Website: crate-barrel
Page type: newsletter-management
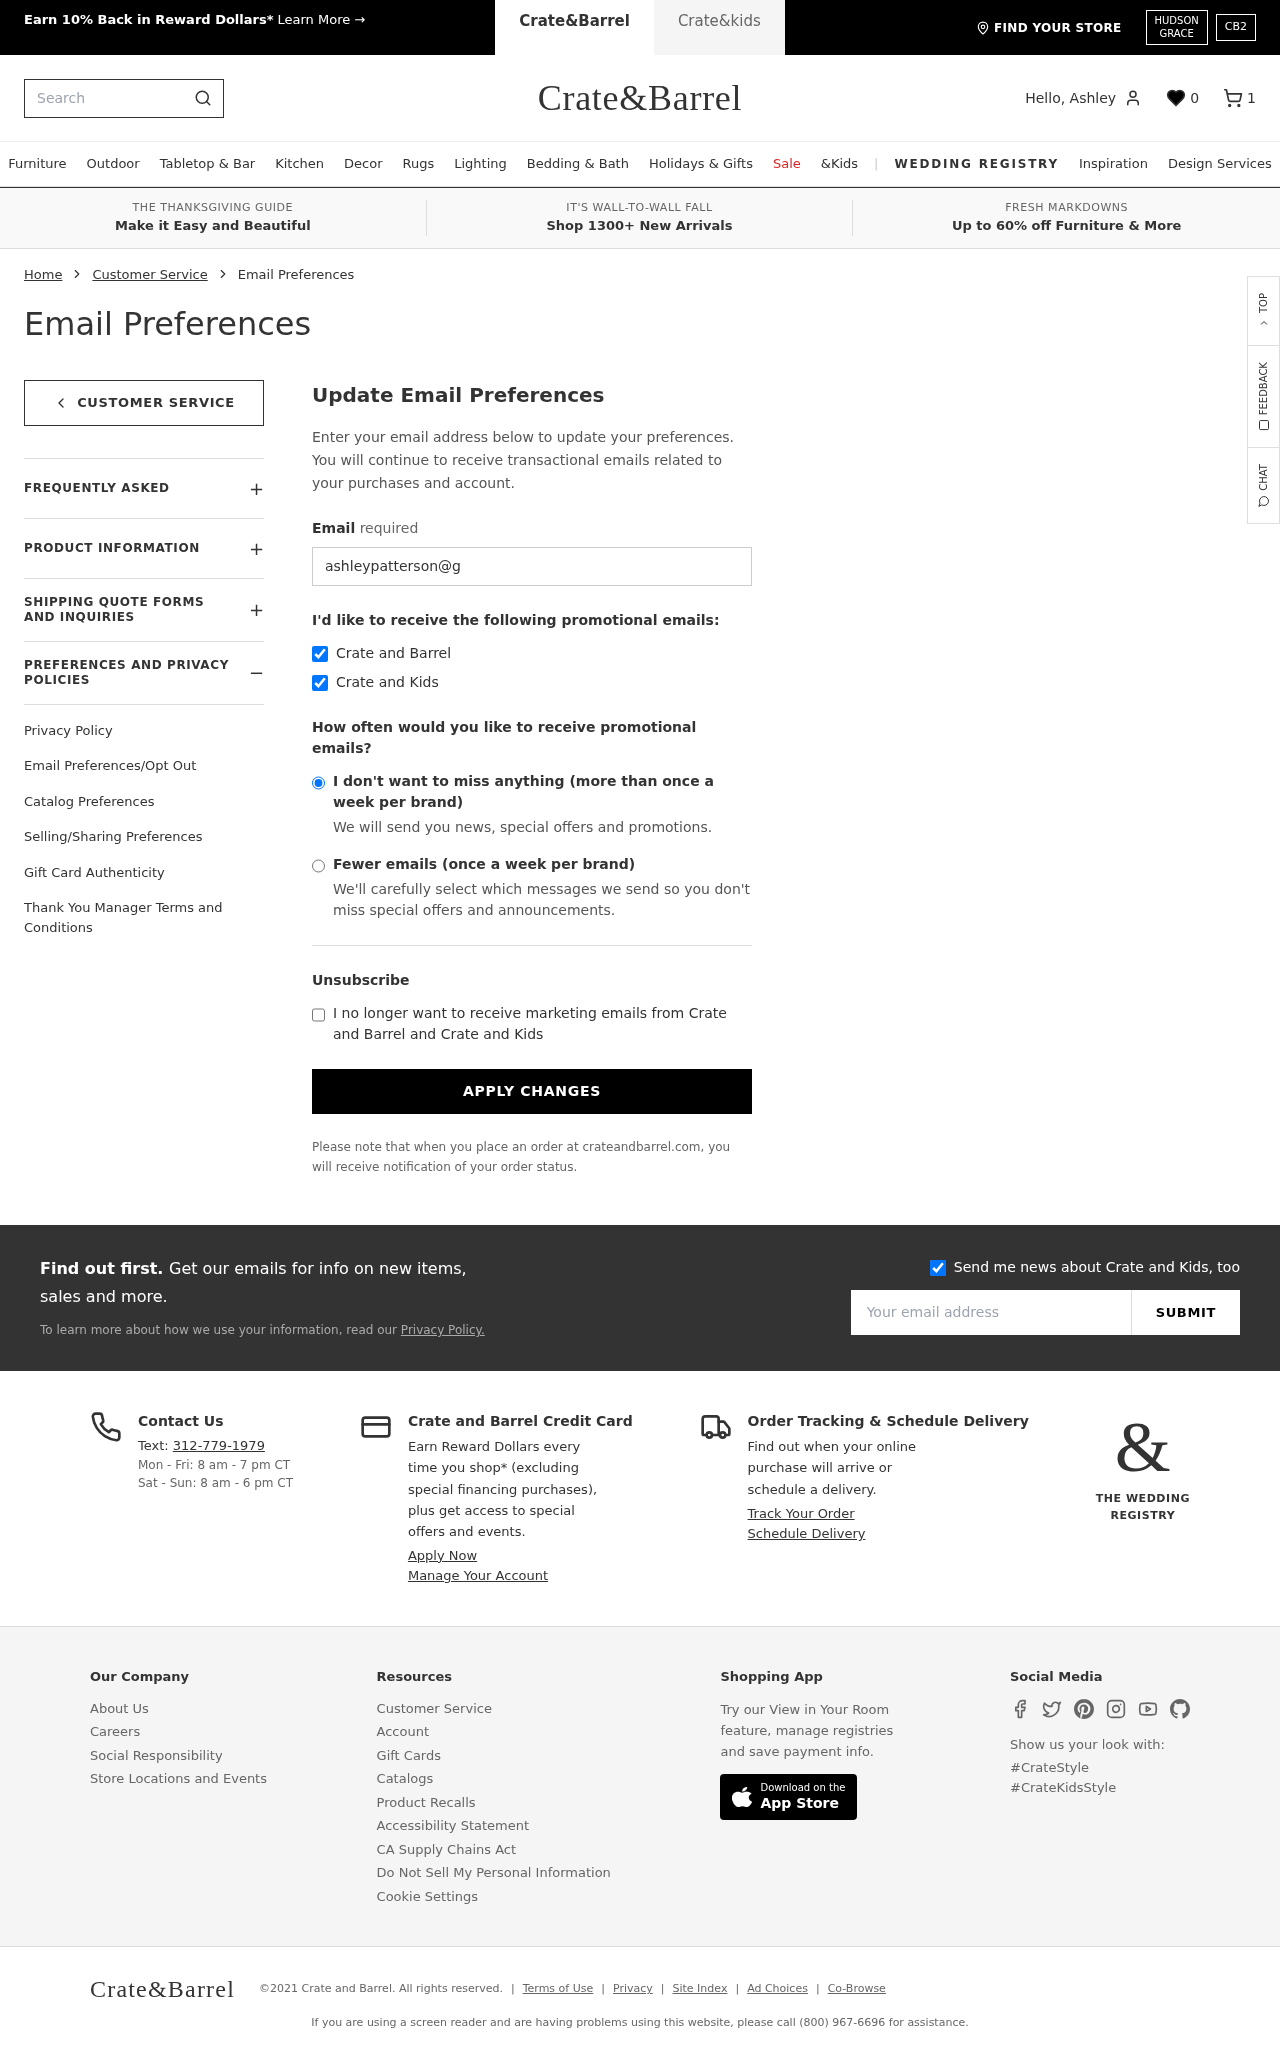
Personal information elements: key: PII_EMAIL
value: ashleypatterson@gmail.com
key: PII_FIRSTNAME
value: Ashley
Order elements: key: ORDER_NUM_ITEMS
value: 1
Search elements: key: HEADER_SEARCH
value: Search
Other elements: key: FAVORITES_COUNT
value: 0